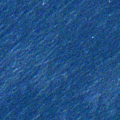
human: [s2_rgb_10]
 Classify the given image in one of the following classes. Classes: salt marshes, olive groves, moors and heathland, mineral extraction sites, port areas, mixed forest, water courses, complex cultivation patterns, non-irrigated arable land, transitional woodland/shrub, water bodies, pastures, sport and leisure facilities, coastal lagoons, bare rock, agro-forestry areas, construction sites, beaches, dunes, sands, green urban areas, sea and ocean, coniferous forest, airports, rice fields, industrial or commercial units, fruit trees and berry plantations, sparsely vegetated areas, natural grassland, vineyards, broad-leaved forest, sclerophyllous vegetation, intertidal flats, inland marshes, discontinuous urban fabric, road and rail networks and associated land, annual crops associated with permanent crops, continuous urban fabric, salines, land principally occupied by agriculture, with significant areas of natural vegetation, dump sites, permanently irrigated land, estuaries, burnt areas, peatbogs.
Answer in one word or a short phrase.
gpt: sea and ocean